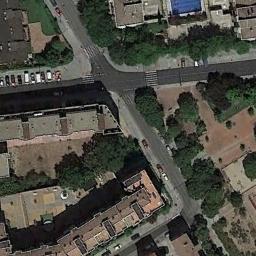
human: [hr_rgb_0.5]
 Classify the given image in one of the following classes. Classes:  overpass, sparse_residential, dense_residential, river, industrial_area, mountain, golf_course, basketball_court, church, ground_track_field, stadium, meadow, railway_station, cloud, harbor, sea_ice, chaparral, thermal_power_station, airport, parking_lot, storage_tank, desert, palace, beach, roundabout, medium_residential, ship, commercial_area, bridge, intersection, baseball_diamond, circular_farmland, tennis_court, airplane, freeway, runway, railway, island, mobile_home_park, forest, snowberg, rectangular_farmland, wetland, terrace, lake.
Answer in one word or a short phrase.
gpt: intersection